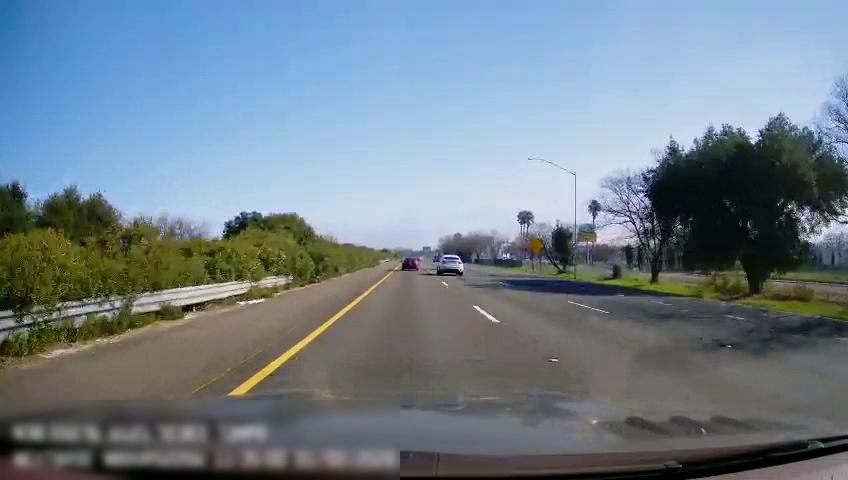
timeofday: Day
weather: Sunny
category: Drivable Space
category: Vehicles | Car
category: Vehicles | SUV
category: Lanes | Current Lane
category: Lanes | Current Lane
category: Lanes | Alternate Lane
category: Lanes | Alternate Lane
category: Traffic | Signs